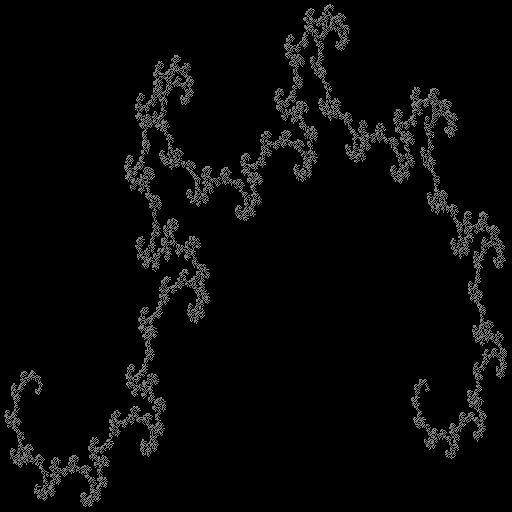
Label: gold_dragon